Question: That white line

I would like to separate it but being issue. How to put stack panel on the Hamburger menu top.F
stackpanel in the HamburgerButtonInfo , each click, the entire HamburgerButtonInfo are selected,How to remove the overall effect selected?
'''
<Page
x:Class="Xin Li FM.Views.Shell"
xmlns="http://schemas.microsoft.com/winfx/2006/xaml/presentation"
xmlns:x="http://schemas.microsoft.com/winfx/2006/xaml"
xmlns:Controls="using:Template10.Controls"
xmlns:Core="using:Microsoft.Xaml.Interactions.Core"
xmlns:Interactivity="using:Microsoft.Xaml.Interactivity"
xmlns:behaviors="using:Template10.Behaviors"
xmlns:d="http://schemas.microsoft.com/expression/blend/2008"
xmlns:local="using:Xin Li FM.Views"
xmlns:mc="http://schemas.openxmlformats.org/markup-compatibility/2006"
xmlns:views="using:Xin Li FM.Views"
Background="{ThemeResource ApplicationPageBackgroundThemeBrush}"
mc:Ignorable="d">
<Controls:HamburgerMenu x:Name="MyHamburgerMenu"
>
<Controls:HamburgerMenu.PrimaryButtons>
<!--Tou Xiang ,Qian Dao -->
<Controls:HamburgerButtonInfo >
<StackPanel Orientation="Horizontal" Width="400" Height="150">
<StackPanel.Background>
<ImageBrush ImageSource="../Assets/04.jpg"></ImageBrush>
</StackPanel.Background>
<Ellipse Height="70" Width="70" Margin="10,60,0,10">
<Ellipse.Fill>
<ImageBrush ImageSource="../Assets/IMG_0003.JPG" />
</Ellipse.Fill>
</Ellipse>
<StackPanel VerticalAlignment="Center" Margin="10,45,0,0">
<TextBlock Name="UserName" Text="user" FontSize="20" VerticalAlignment="Center"/>
<TextBlock Name="Count" Text="null" FontSize="20" VerticalAlignment="Center"/>
</StackPanel>
<Button Name="SignBtn" Content="Qian Dao " HorizontalAlignment="" VerticalAlignment="Bottom"></Button>
</StackPanel>
</Controls:HamburgerButtonInfo>
<Controls:HamburgerButtonInfo ClearHistory="True">
<StackPanel Orientation="Horizontal" VerticalAlignment="Center">
<Image Source="../Assets/">
<TextBlock Text="Wo Guan Zhu De " Margin="12, 0, 0, 0" VerticalAlignment="Center" />
</StackPanel>
</Controls:HamburgerButtonInfo>
<Controls:HamburgerButtonInfo ClearHistory="True">
<StackPanel Orientation="Horizontal" VerticalAlignment="Center">
<Image Source="../Assets/">
<TextBlock Text="Wo De Xia Zai " Margin="12, 0, 0, 0" VerticalAlignment="Center" />
</StackPanel>
</Controls:HamburgerButtonInfo>
<Controls:HamburgerButtonInfo ClearHistory="True">
<StackPanel Orientation="Horizontal" VerticalAlignment="Center">
<Image Source="../Assets/">
<TextBlock Text="Wo De Hua Ti " Margin="12, 0, 0, 0" VerticalAlignment="Center" />
</StackPanel>
</Controls:HamburgerButtonInfo>
<Controls:HamburgerButtonInfo ClearHistory="True">
<StackPanel Orientation="Horizontal" VerticalAlignment="Center">
<Image Source="../Assets/">
<TextBlock Text="Ding Shi Guan Bi " Margin="12, 0, 0, 0" VerticalAlignment="Center" />
</StackPanel>
</Controls:HamburgerButtonInfo>
<Controls:HamburgerButtonInfo ClearHistory="True">
<StackPanel Orientation="Horizontal" VerticalAlignment="Center">
<Image Source="../Assets/">
<TextBlock Text="Tong Zhi " Margin="12, 0, 0, 0" VerticalAlignment="Center" />
</StackPanel>
</Controls:HamburgerButtonInfo>
<Controls:HamburgerButtonInfo ClearHistory="True">
<StackPanel Orientation="Horizontal" VerticalAlignment="Center">
<Image Source="../Assets/">
<TextBlock Text="Si Xin " Margin="12, 0, 0, 0" VerticalAlignment="Center" />
</StackPanel>
</Controls:HamburgerButtonInfo>
</Controls:HamburgerMenu.PrimaryButtons>
<Controls:HamburgerMenu.SecondaryButtons>
<!-- profile button -->
<Controls:HamburgerButtonInfo ButtonType="Command">
<Interactivity:Interaction.Behaviors>
<Core:EventTriggerBehavior EventName="Tapped">
<behaviors:MessageDialogAction Title="Show profile" Content="This is an example of a Command-type hamburger button. It does not navigate, only raises the Tapped event for some custom implementation." />
</Core:EventTriggerBehavior>
</Interactivity:Interaction.Behaviors>
<StackPanel Orientation="Horizontal">
<ToolTipService.ToolTip>
<TextBlock MaxWidth="225"
Text="This is the tooltip for the Show Profile command button. Remember to localize."
TextWrapping="Wrap" />
</ToolTipService.ToolTip>
<SymbolIcon Width="48"
Height="48"
Symbol="Contact" />
<TextBlock Margin="12,0,0,0"
VerticalAlignment="Center"
Text="User profile" />
</StackPanel>
</Controls:HamburgerButtonInfo>
<!-- settingspage button -->
<Controls:HamburgerButtonInfo x:Name="SettingsButton"
PageParameter="0"
PageType="views:SettingsPage">
<Controls:HamburgerButtonInfo.NavigationTransitionInfo>
<SuppressNavigationTransitionInfo />
</Controls:HamburgerButtonInfo.NavigationTransitionInfo>
<StackPanel Orientation="Horizontal">
<SymbolIcon Width="48"
Height="48"
Symbol="Setting" />
<TextBlock Margin="12,0,0,0"
VerticalAlignment="Center"
Text="Settings" />
</StackPanel>
</Controls:HamburgerButtonInfo>
</Controls:HamburgerMenu.SecondaryButtons>
</Controls:HamburgerMenu>
</Page>
'''
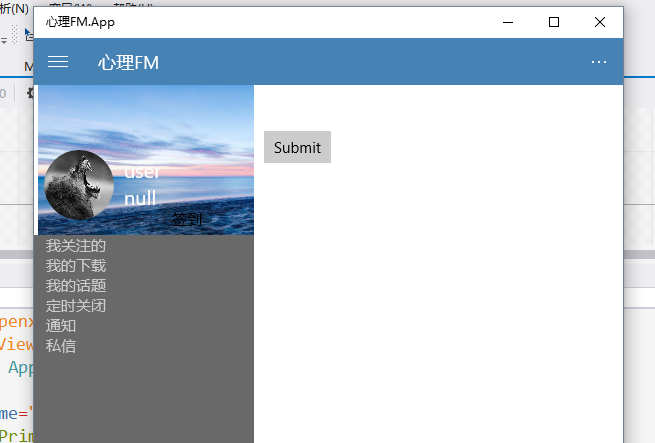
Answer: You can simply set the 'ButtonType' to 'Literal' in your first 'Controls:HamburgerButtonInfo'.
There are three types for 'HamburgerButton': Command, Toggle and Literal, by default it is "Toggle", you can change this property to see the difference.
In short, in this case, you can modify your code like this:
'''
<Controls:HamburgerButtonInfo ButtonType="Literal">
<StackPanel Orientation="Horizontal" Width="400" Height="150">
<StackPanel.Background>
<ImageBrush ImageSource="../Assets/04.jpg"></ImageBrush>
</StackPanel.Background>
<Ellipse Height="70" Width="70" Margin="10,60,0,10">
<Ellipse.Fill>
<ImageBrush ImageSource="../Assets/IMG_0003.JPG" />
</Ellipse.Fill>
</Ellipse>
<StackPanel VerticalAlignment="Center" Margin="10,45,0,0">
<TextBlock Name="UserName" Text="user" FontSize="20" VerticalAlignment="Center"/>
<TextBlock Name="Count" Text="null" FontSize="20" VerticalAlignment="Center"/>
</StackPanel>
<Button Name="SignBtn" Content="Qian Dao " HorizontalAlignment="" VerticalAlignment="Bottom"></Button>
</StackPanel>
</Controls:HamburgerButtonInfo>
'''